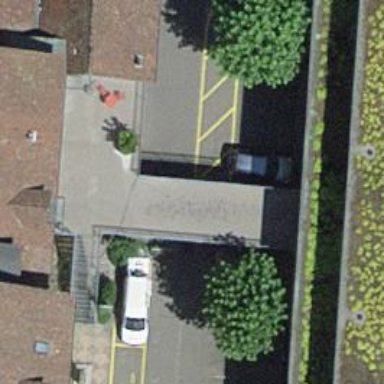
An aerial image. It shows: Cycle barrier.